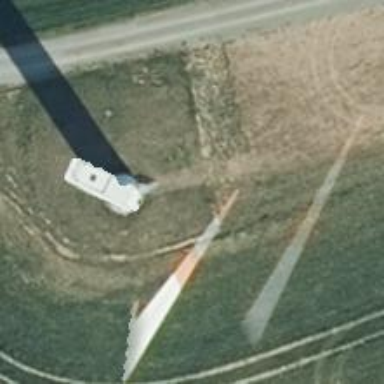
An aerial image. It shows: Wind power generator.